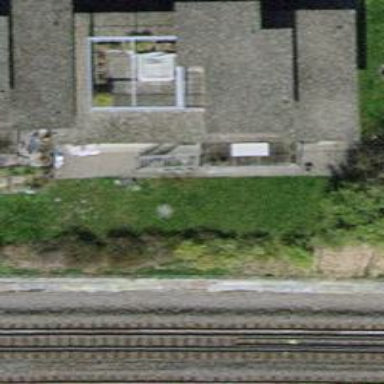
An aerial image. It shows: Terrace building.